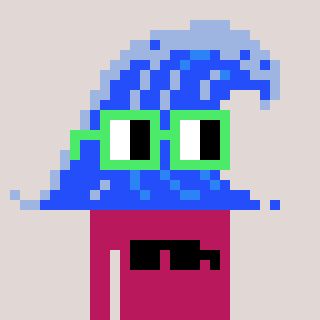
a pixel art character with square light green glasses, a wave-shaped head and a darkpink-colored body on a warm background